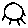
Label: sun